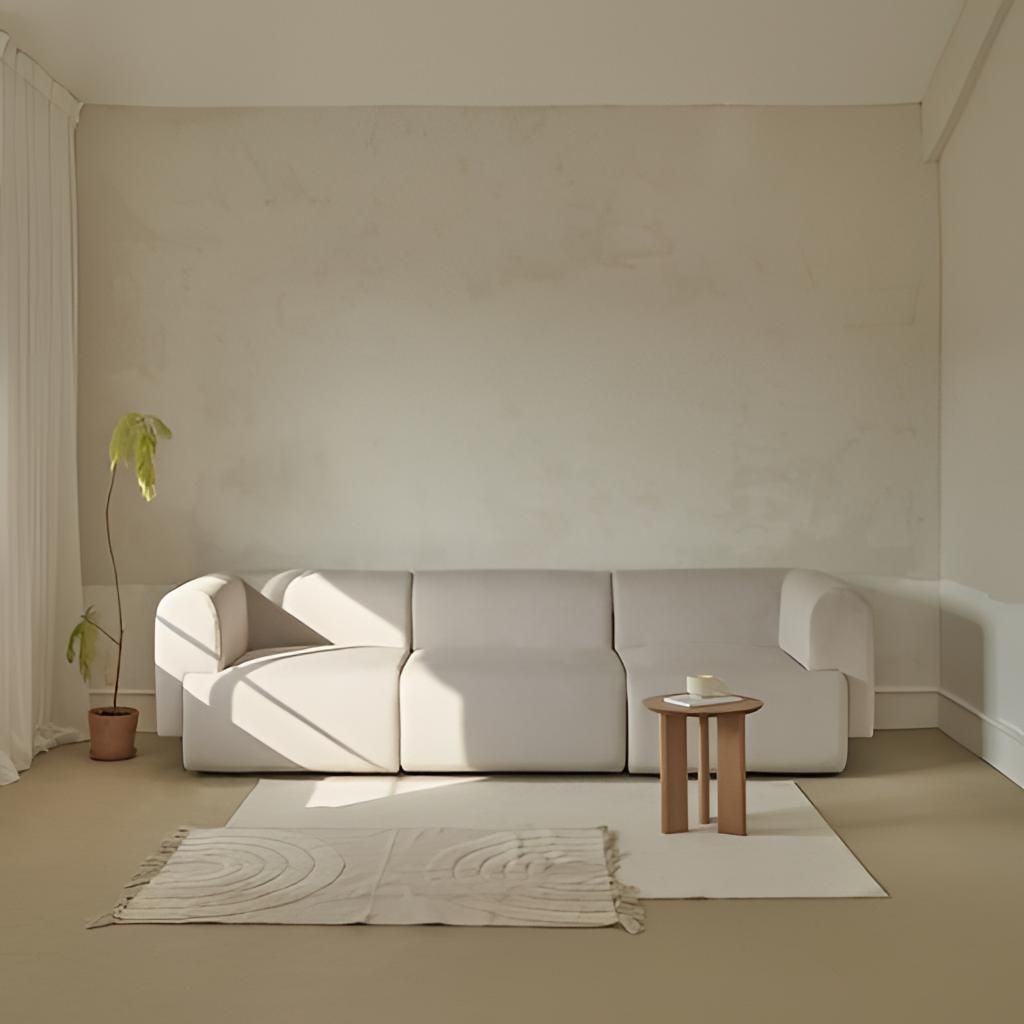
beige fabric sofa, living room, beige paint wallpaper, with solid pattern, minimalist, beige linoleum flooring, with solid pattern